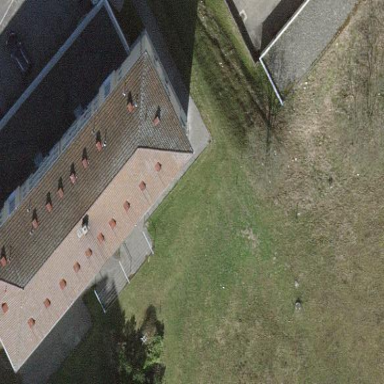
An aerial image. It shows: View of apartment building.